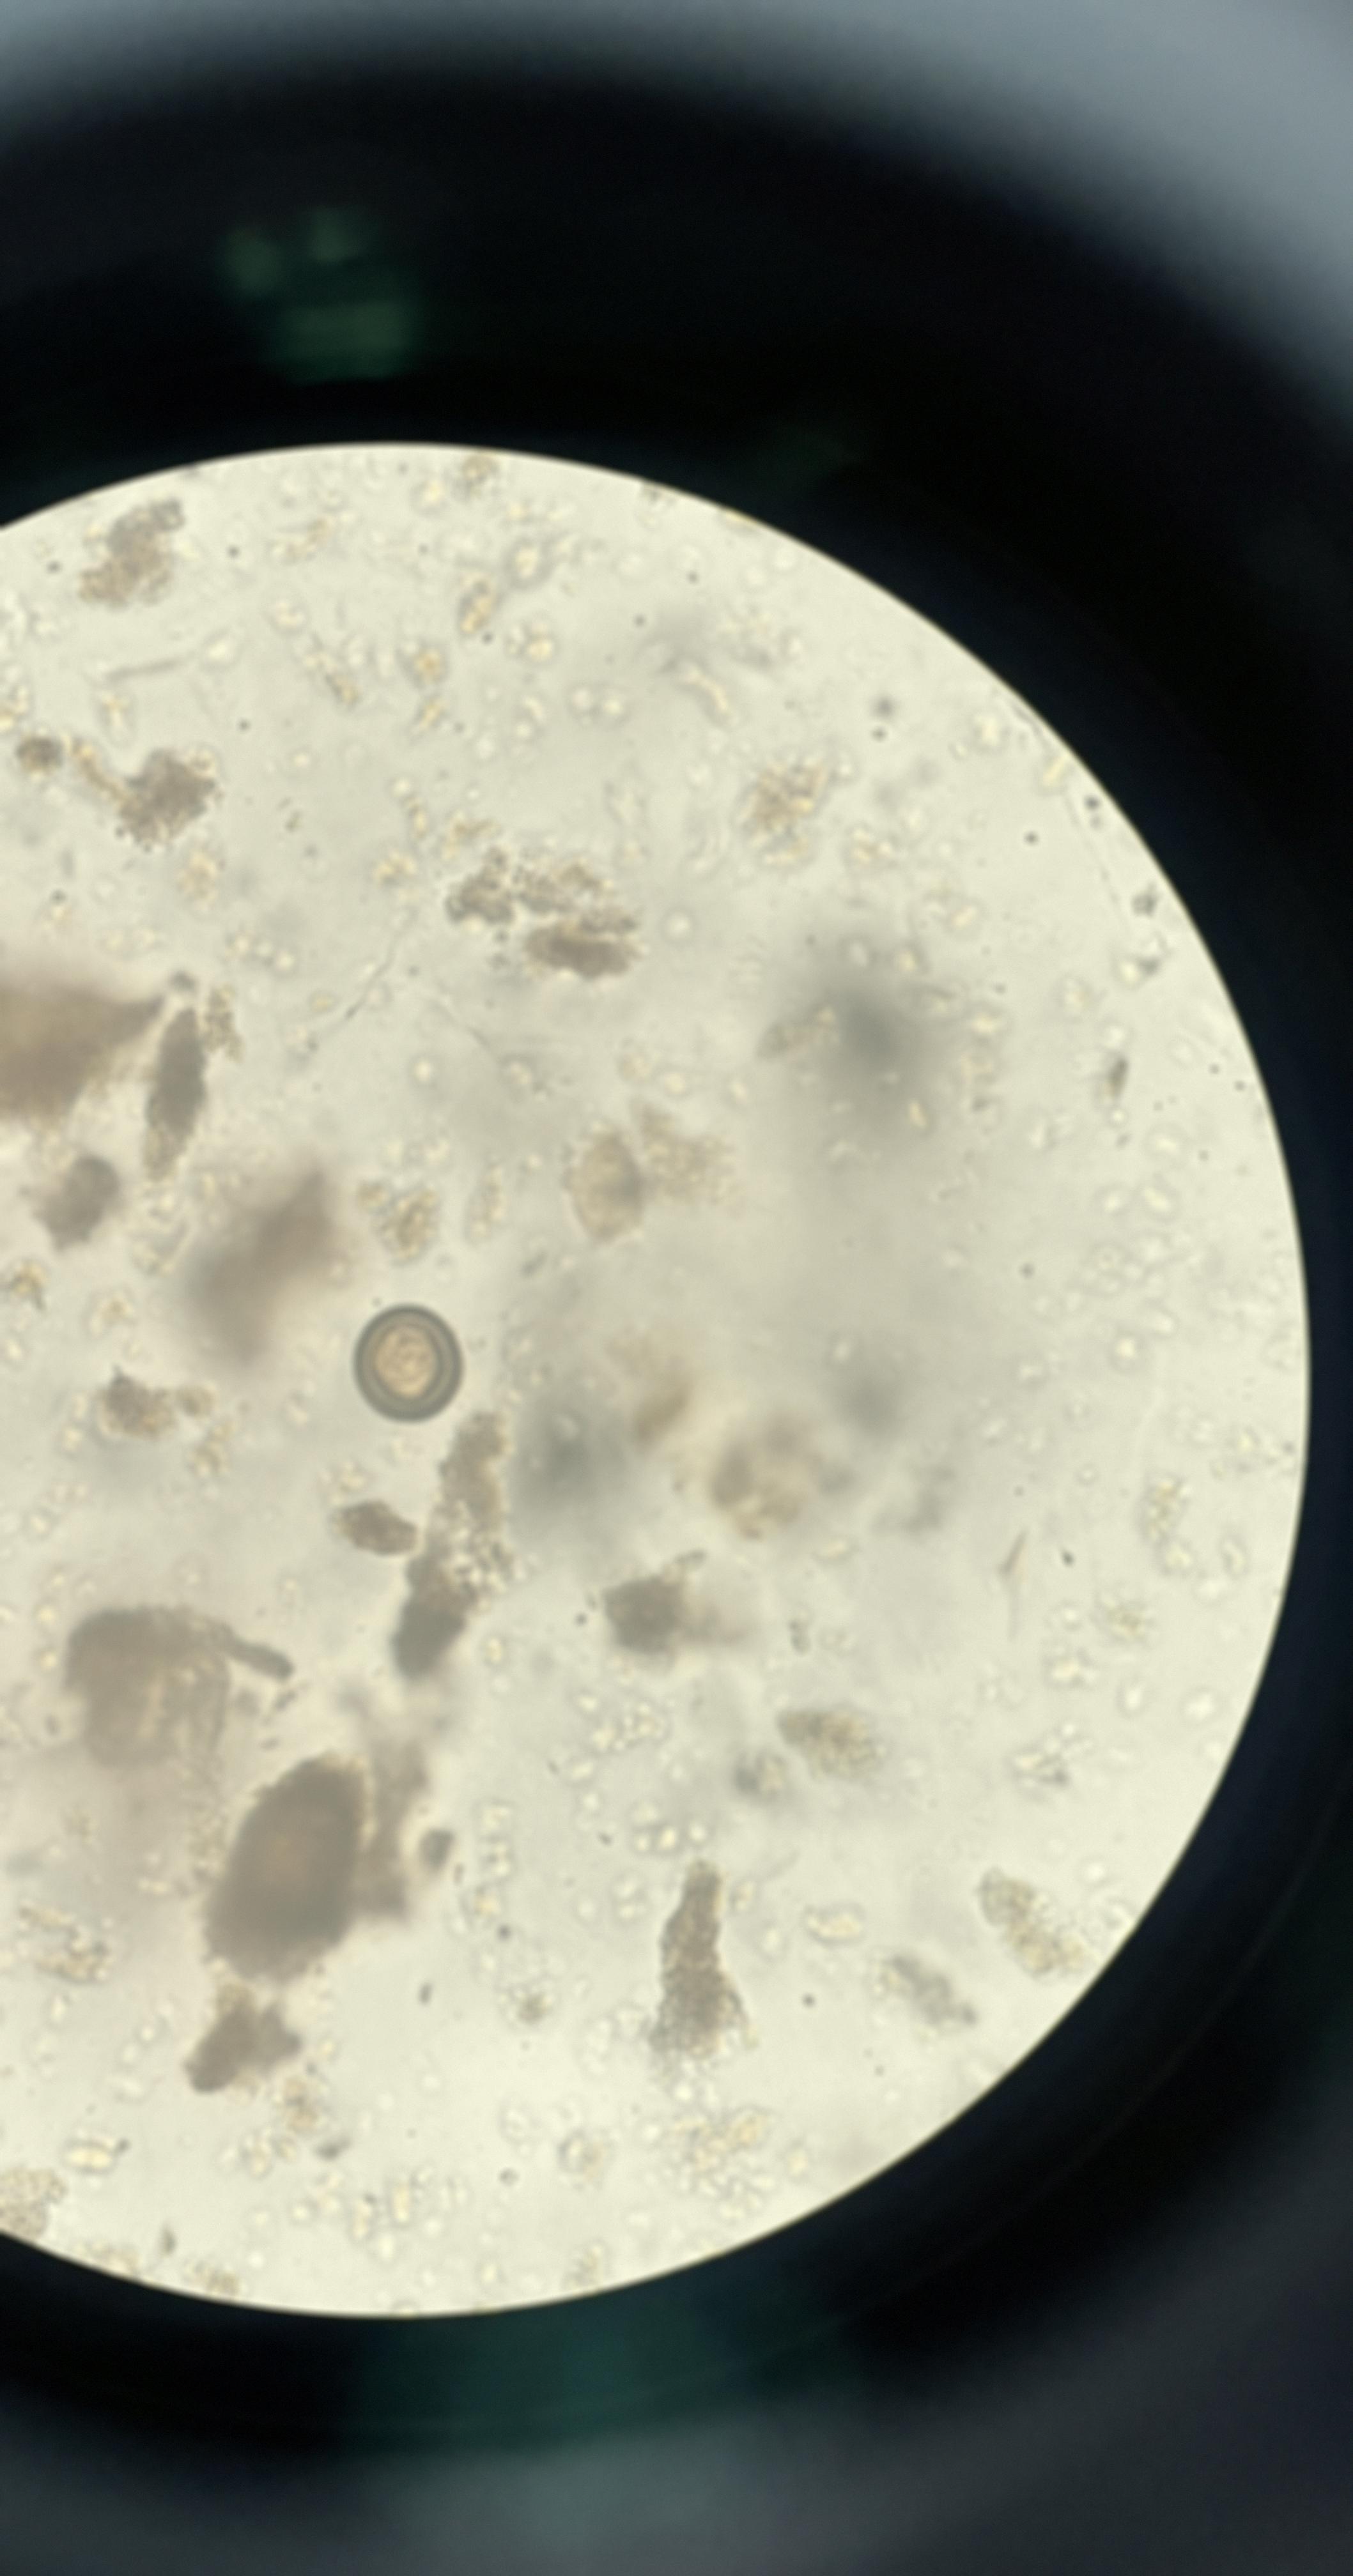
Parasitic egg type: Taenia spp. egg